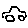
Label: car